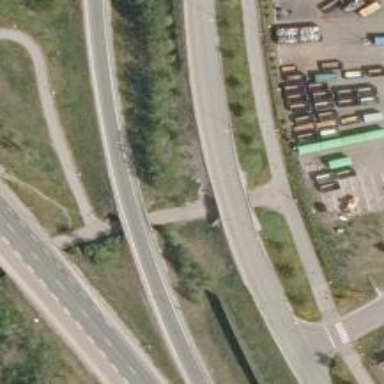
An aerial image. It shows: Asphalt cycleway.